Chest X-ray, PA view. Patient: 23 years old, sex F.
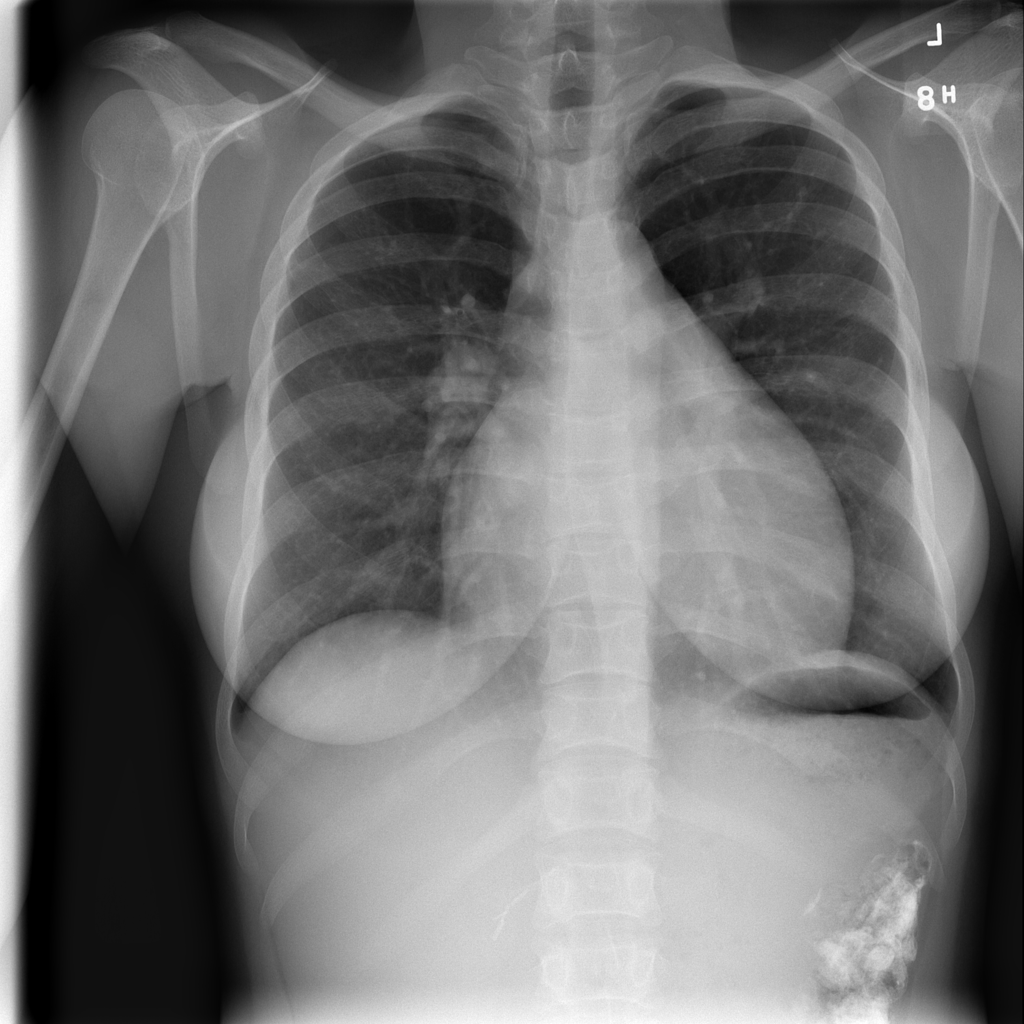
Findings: Cardiomegaly